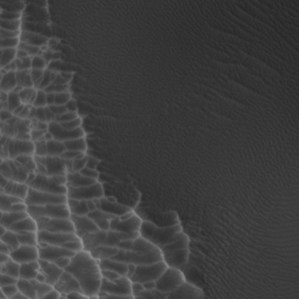
Label: non_frost